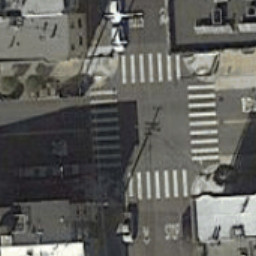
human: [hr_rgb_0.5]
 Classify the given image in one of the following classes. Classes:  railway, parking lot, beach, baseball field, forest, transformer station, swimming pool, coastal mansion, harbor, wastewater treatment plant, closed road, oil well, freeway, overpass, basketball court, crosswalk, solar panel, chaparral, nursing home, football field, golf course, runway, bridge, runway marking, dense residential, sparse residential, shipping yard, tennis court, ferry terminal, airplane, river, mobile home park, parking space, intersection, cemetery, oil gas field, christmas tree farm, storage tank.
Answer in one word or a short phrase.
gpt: crosswalk